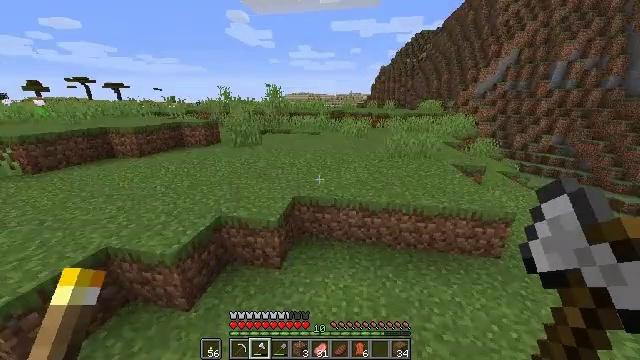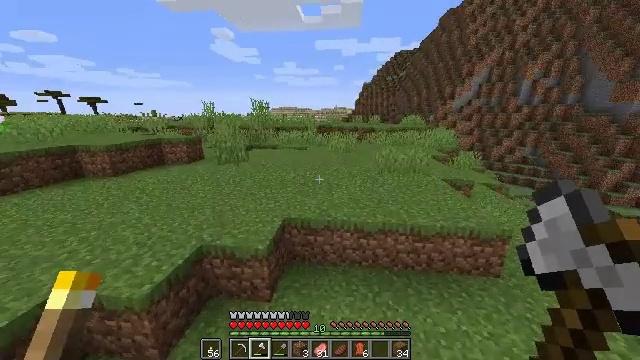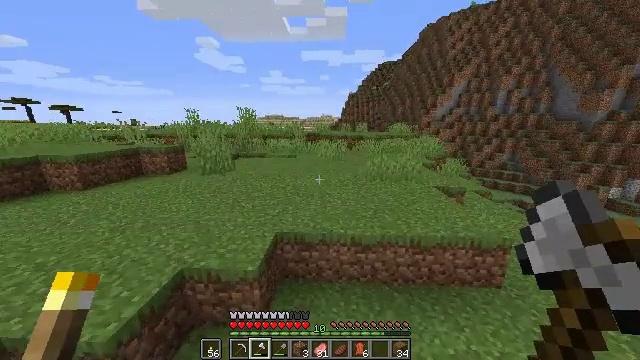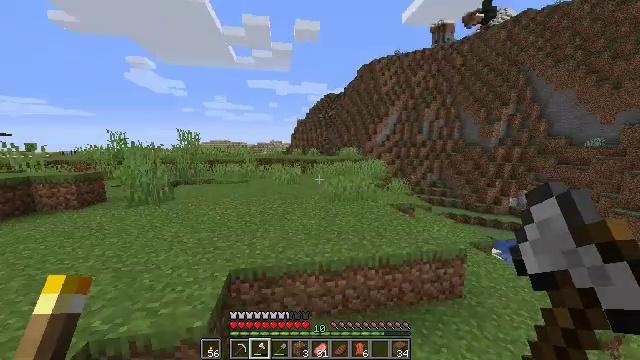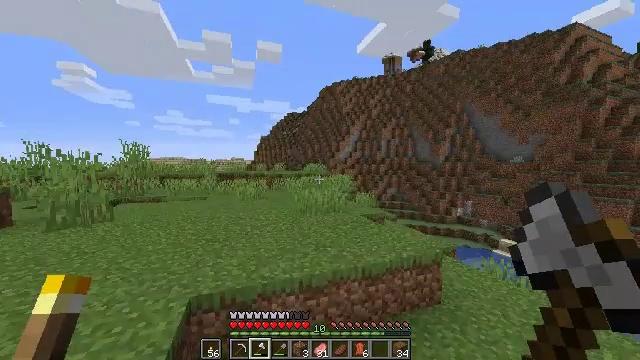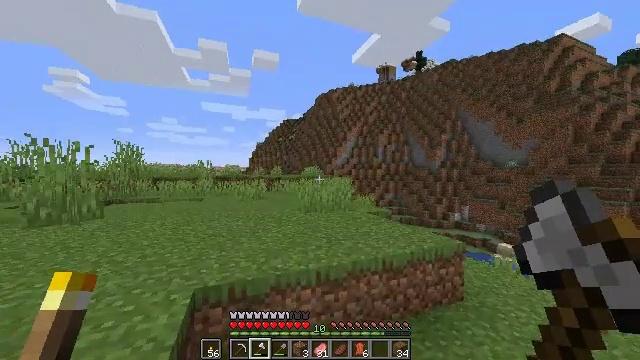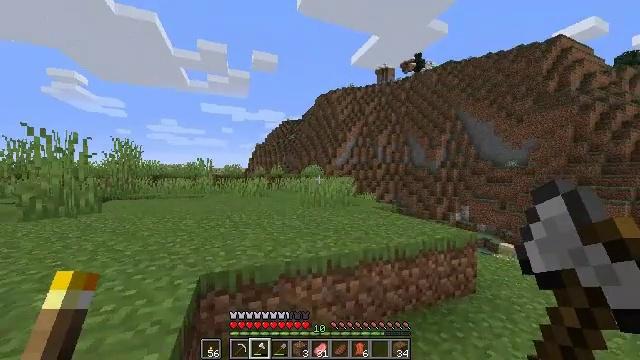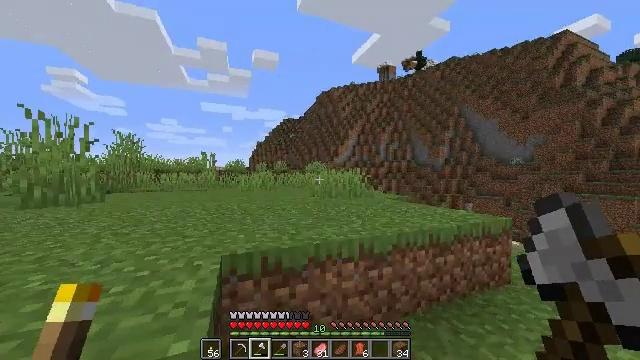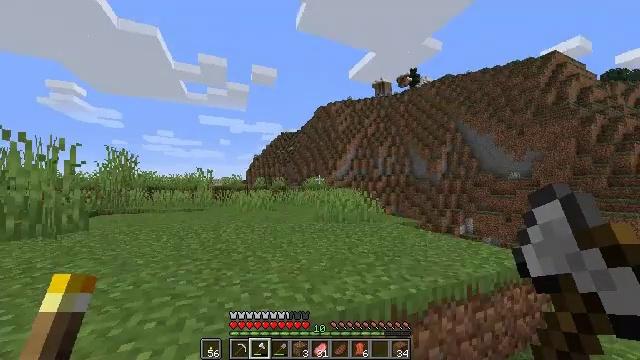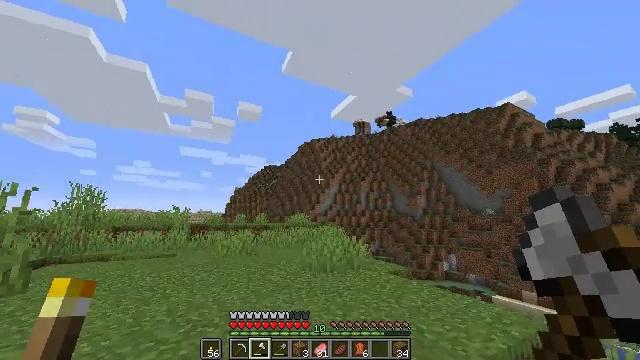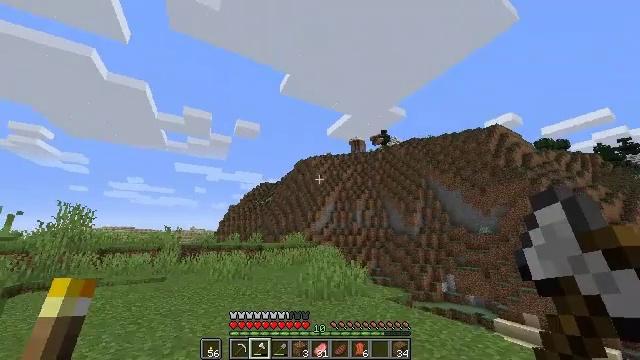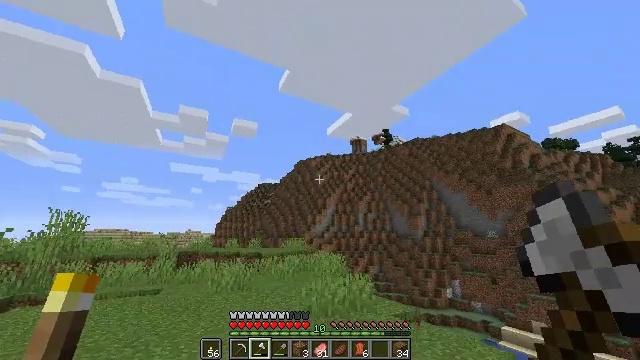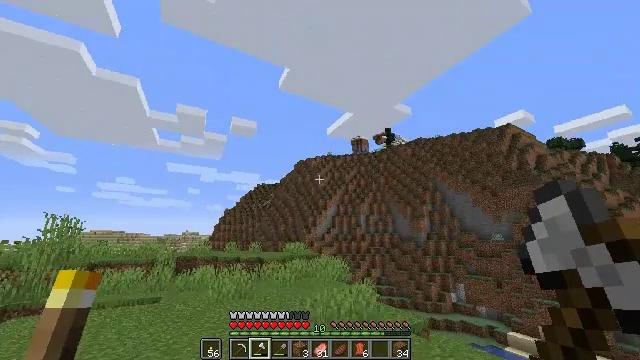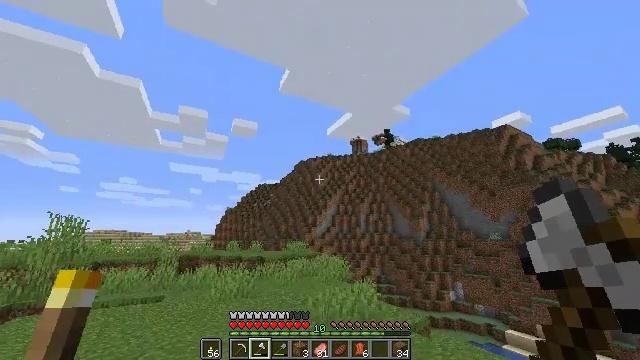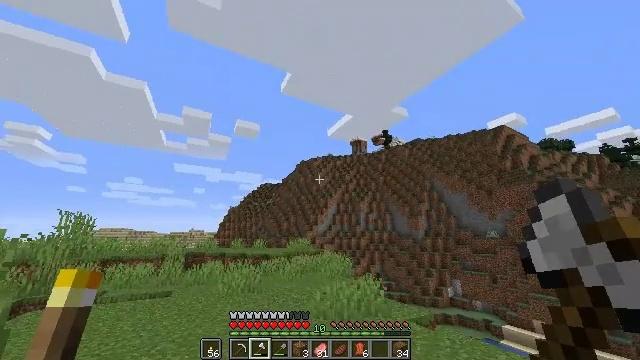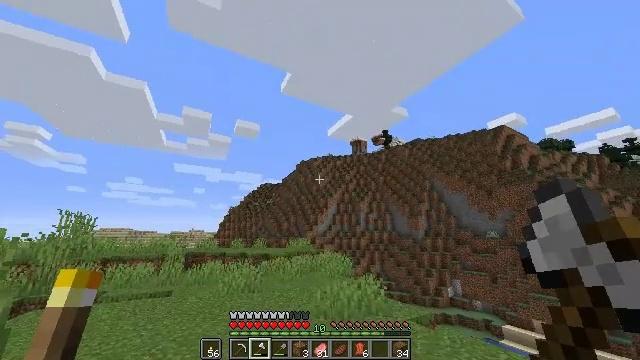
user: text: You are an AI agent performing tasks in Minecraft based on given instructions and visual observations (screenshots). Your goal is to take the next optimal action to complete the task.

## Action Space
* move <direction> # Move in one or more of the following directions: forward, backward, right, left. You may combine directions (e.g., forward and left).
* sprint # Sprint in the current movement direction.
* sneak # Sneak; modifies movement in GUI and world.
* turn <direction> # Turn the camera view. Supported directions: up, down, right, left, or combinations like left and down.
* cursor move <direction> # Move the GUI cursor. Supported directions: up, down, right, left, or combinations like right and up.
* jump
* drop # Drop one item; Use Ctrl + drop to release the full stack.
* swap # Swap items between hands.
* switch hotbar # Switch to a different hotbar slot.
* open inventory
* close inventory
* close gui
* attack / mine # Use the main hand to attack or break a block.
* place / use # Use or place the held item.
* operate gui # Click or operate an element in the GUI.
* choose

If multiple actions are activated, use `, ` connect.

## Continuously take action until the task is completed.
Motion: motion action
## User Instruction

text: Harvest hay blocks from the village.
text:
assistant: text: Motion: move forward and move left, sprint, turn right and up, jump
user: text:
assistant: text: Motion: move forward and move left, sprint, turn right and up, jump
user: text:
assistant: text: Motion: move forward and move left, sprint, turn right and up, jump
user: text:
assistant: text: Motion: move forward and move left, sprint, turn right and up, jump
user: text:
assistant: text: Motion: move forward and move left, sprint, turn right and up, jump
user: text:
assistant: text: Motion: move forward and move left, sprint, jump
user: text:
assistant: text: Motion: move forward and move left, sprint, jump
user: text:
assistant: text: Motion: move forward and move left, sprint, turn up, jump
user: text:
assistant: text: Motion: move forward and move left, sprint, turn right and up, jump
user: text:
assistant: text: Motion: move forward and move left, sprint, turn right and up, jump
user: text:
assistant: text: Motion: move forward and move left, sprint, jump
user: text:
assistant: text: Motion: move forward and move left, sprint, jump
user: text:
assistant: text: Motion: move forward and move left, sprint, jump
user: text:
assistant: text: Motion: move forward and move left, sprint, jump
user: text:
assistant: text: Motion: move forward and move left, sprint, jump
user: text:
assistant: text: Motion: move forward and move left, sprint, jump
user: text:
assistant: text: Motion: move forward and move left, sprint, jump
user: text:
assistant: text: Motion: move forward and move left, sprint, jump
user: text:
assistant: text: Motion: move forward and move left, sprint, jump
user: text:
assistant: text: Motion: move forward and move left, sprint, jump
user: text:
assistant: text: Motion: move forward and move left, sprint, turn left, jump
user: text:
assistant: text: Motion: move forward and move left, sprint, turn left and down, jump
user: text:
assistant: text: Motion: move forward and move left, sprint, turn left and down, jump
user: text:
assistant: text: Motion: move forward and move left, sprint, jump
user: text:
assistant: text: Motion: move forward and move left, sprint, jump
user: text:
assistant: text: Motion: move forward and move left, sprint, jump
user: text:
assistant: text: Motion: move forward, sprint, jump
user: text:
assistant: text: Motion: move forward, sprint, jump
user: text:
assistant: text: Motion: move forward, sprint, jump
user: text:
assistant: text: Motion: move forward, sprint, jump